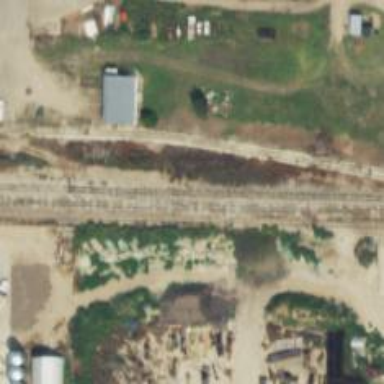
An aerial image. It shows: Railway siding for service.